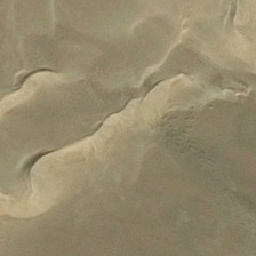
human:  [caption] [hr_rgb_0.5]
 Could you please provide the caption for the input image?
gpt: There are many small dunes in the desert.

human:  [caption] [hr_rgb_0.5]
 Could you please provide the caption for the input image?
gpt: There are many small dunes in the desert.

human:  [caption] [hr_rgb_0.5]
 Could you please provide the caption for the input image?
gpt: Dunes in the desert

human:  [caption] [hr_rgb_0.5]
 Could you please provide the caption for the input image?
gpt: There are many small dunes in the desert.

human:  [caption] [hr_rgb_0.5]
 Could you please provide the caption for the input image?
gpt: There are many small dunes in the desert.